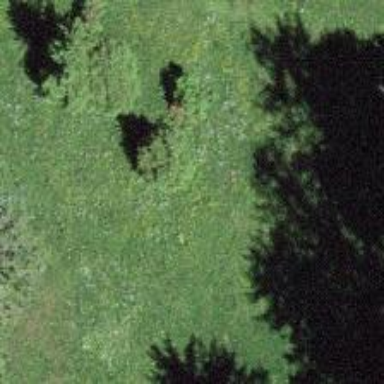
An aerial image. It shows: Single tag "natural: tree."